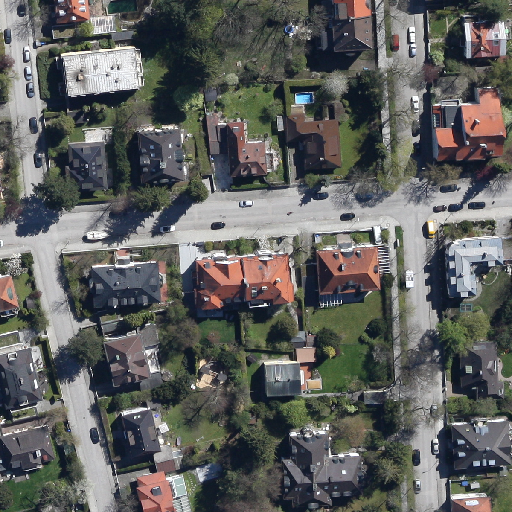
Referring expression: vehicle in the parking area